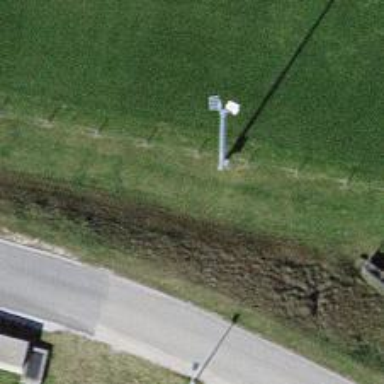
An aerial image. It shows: Floodlight.